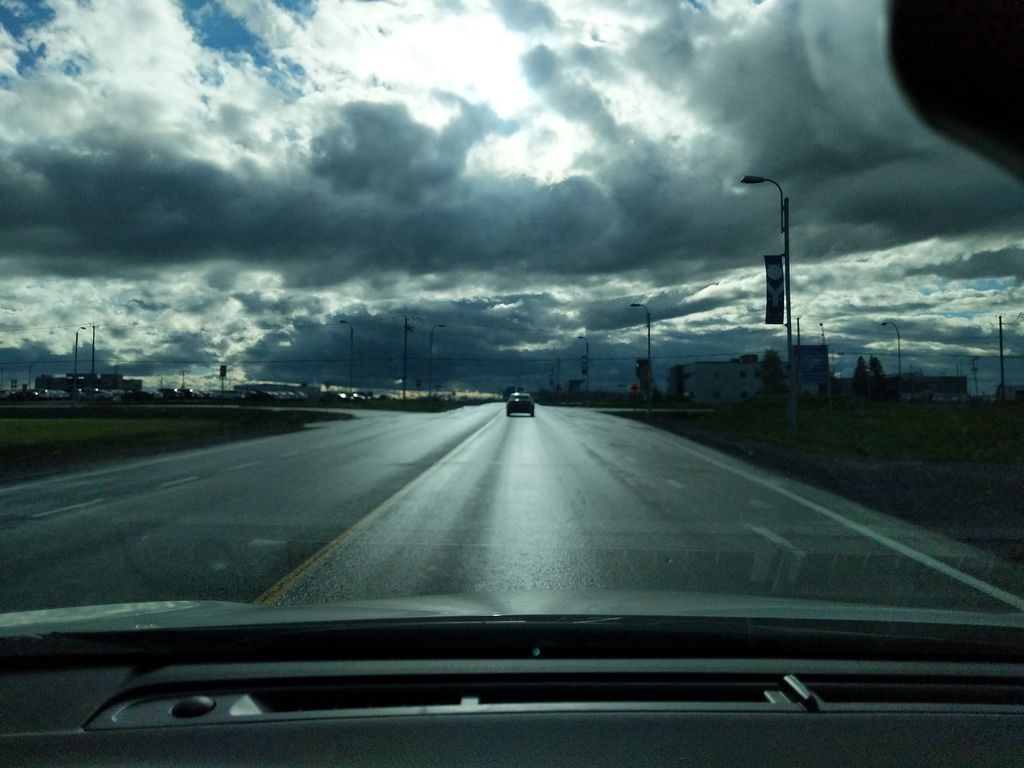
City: quebec_city